Question: I'm stuck at trying to get a cloud function to loop over the values of an array in my Cloud Firestore. I have searched stack overflow but I couldn't find a solution yet.
My Firestore structure looks as follows:

And my Cloud Function in Jacascript:
'''
exports.createdEnv = functions.firestore.document('environments/{environmentName}')
.onCreate(async snapshot => {
const environmentName = snapshot.id;
const days = db.collection(environmentName);
const batch = db.batch();
['2020-02-06', '2020-02-07', '2020-02-08'].forEach((day) => {
const documentReference = days.doc(day);
batch.set(documentReference, {});
//this is where I'm stuck
const dataMachines = snapshot.data().machineNames;
for (const value in dataMachines) {
const valueMachine = dataMachines[value];
console.log(snapshot.get('machineNames')[0]);
snapshot.get('machineNames').forEach((value) => {
//I want each value of the array to be set as subcollection below
const hoursReference = documentReference.collection(value);
const dataMap = { '001': '08:00-09:00',
'002': '09:00-10:00',
'003': '10:00-11:00',
'004': '11:00-12:00',
'005': '12:00-13:00',
'006': '13:00-14:00',
'007': '14:00-15:00',
'008': '15:00-16:00',
'009': '16:00-17:00',
'010': '17:00-18:00',
'011': '18:00-19:00',
'012': '19:00-20:00',
'013': '20:00-21:00',
'014': '21:00-22:00',
};
Object.keys(dataMap).forEach((hour) => {
batch.set(hoursReference.doc(hour), {
hour: dataMap[hour],
reserved: '',
name: '',
date: '',
});
});
});
}
});
return batch.commit()
.then(() => {console.log('ok'); return null })
.catch((err) => {console.log(err); });
});
'''
I have been stuck at this for a while and I feel like I'm missing something or forgetting something. If anyone could point me in the right direction that would be great!
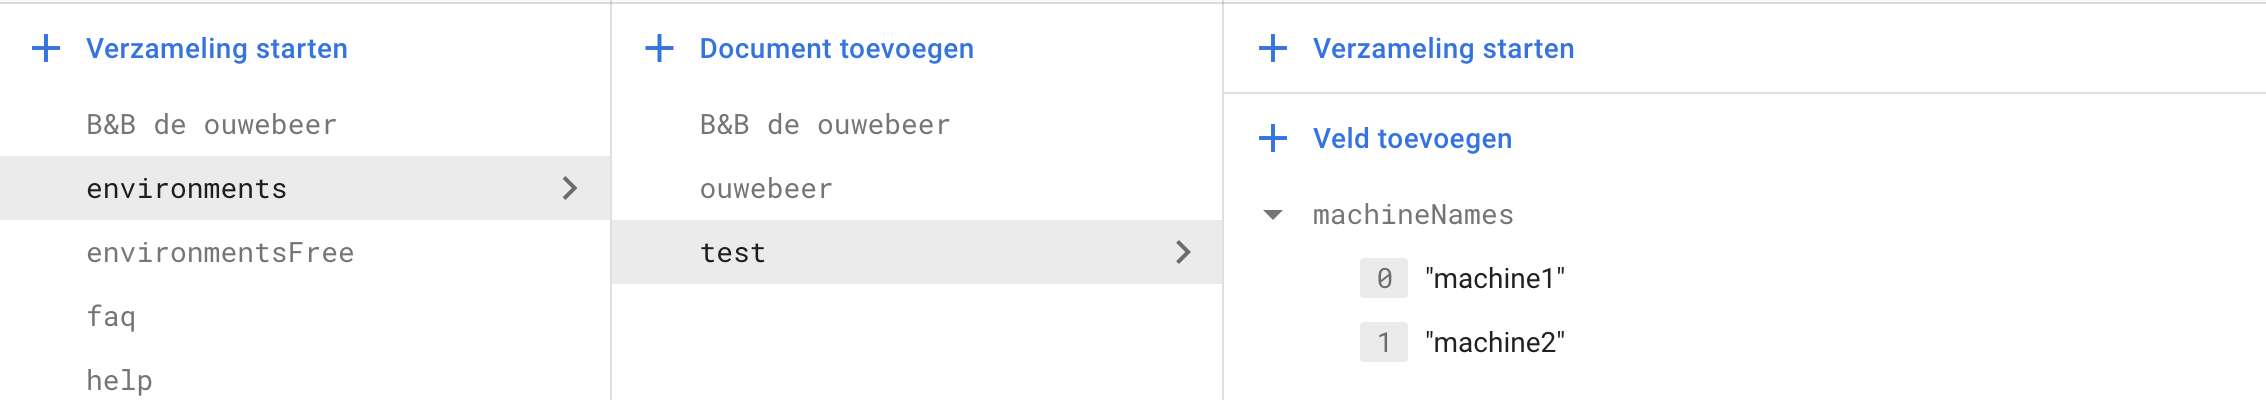
Answer: if I have correctly understood your goal, the following should work:
'''
//....
const dataMachines = snapshot.data().machineNames;
dataMachines.forEach(machineName => {
const hoursReference = documentReference.collection(machineName);
//....
})
//....
'''
The call to <URL>;'.
Therefore you just have to use <URL> to get the different values stored in the Array.
---
Side Note: You will find in the <URL> several other possible approaches to loop through a JavaScript Array.